Question: This is a follow-up question to <URL>
I have a tree or directed acyclic graph if you will with a structure as:

Where r are root nodes, p are parent nodes, c are child nodes and b are branches. The root nodes are not directly linked to the parent nodes, it is only a reference.
I am intressted in finding all the combinations of branches under the constraints:
1. A child can be shared by any number of parent nodes given that these parent nodes do not share root node.
2. A valid combination should not be a subset of another combination
In this example only two valid combinations are possible under the constraints:
'''
combo[0] = [b[0], b[1], b[2], b[3]]
combo[1] = [b[0], b[1], b[2], b[4]]
'''
The data structure is such as b is a list of branch objects, which have properties r, c and p, e.g.:
'''
b[3].r = 1
b[3].p = 3
b[3].c = 2
'''
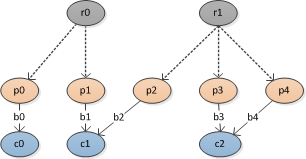
Answer: This problem can be solved in Python easily and elegantly, because there is a module called "itertools".
Lets say we have objects of type HypotheticalBranch, which have attributes r, p and c. Just as you described it in your post:
'''
class HypotheticalBranch(object):
def __init__(self, r, p, c):
self.r=r
self.p=p
self.c=c
def __repr__(self):
return "HypotheticalBranch(%d,%d,%d)" % (self.r,self.p,self.c)
'''
Your set of hypothetical branches is thus
'''
b=[ HypotheticalBranch(0,0,0),
HypotheticalBranch(0,1,1),
HypotheticalBranch(1,2,1),
HypotheticalBranch(1,3,2),
HypotheticalBranch(1,4,2) ]
'''
The magical function that returns a list of all possible branch combos could be written like so:
'''
import collections, itertools
def get_combos(branches):
rc=collections.defaultdict(list)
for b in branches:
rc[b.r,b.c].append(b)
return itertools.product(*rc.values())
'''
To be precise, this function returns an iterator. Get the list by iterating over it. These four lines of code will print out all possible combos:
'''
for combo in get_combos(b):
print "Combo:"
for branch in combo:
print " %r" % (branch,)
'''
The output of this programme is:
'''
Combo:
HypotheticalBranch(0,1,1)
HypotheticalBranch(1,3,2)
HypotheticalBranch(0,0,0)
HypotheticalBranch(1,2,1)
Combo:
HypotheticalBranch(0,1,1)
HypotheticalBranch(1,4,2)
HypotheticalBranch(0,0,0)
HypotheticalBranch(1,2,1)
'''
...which is just what you wanted.
So what does the script do? It creates a list of all hypothetical branches for each combination (root node, child node). And then it yields the product of these lists, i.e. all possible combinations of one item from each of the lists.
I hope I got what you actually wanted.